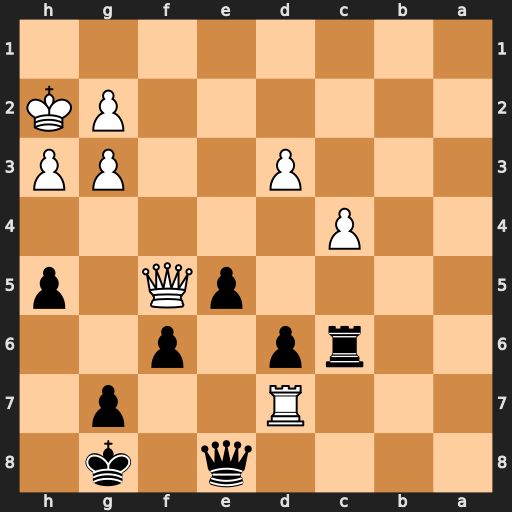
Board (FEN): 4q1k1/3R2p1/2rp1p2/4pQ1p/2P5/3P2PP/6PK/8
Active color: b
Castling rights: -
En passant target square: -
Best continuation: g6 Qxf6 Qxd7